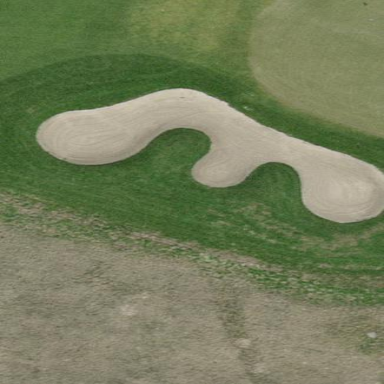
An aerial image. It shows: Golf bunker filled with natural sand.